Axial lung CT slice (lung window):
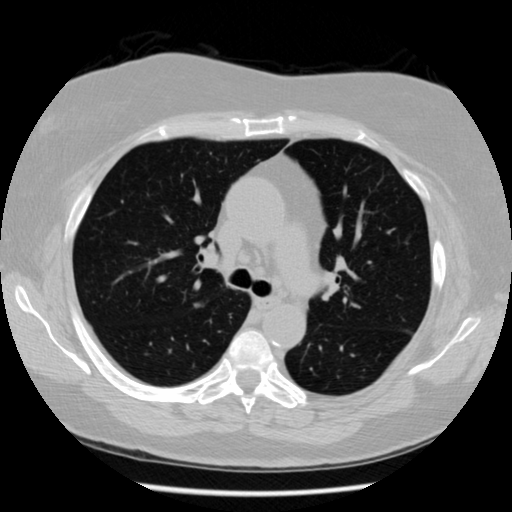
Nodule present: yes
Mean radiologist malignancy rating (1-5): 2.5